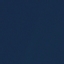
Land use / land cover class: SeaLake